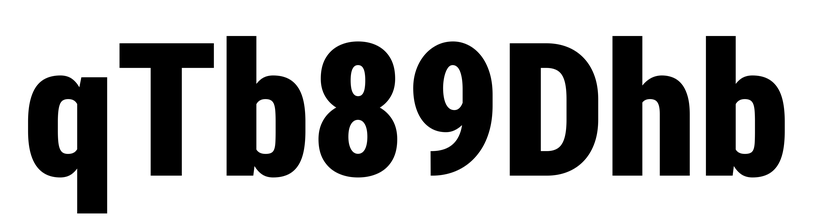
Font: Roboto_Condensed_Black